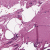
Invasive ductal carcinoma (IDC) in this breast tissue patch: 0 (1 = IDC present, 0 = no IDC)